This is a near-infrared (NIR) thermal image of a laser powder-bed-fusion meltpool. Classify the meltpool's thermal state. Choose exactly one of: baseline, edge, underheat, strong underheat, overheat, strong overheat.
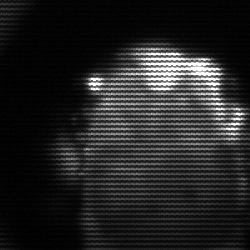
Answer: baseline